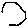
Label: hexagon